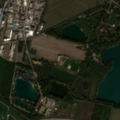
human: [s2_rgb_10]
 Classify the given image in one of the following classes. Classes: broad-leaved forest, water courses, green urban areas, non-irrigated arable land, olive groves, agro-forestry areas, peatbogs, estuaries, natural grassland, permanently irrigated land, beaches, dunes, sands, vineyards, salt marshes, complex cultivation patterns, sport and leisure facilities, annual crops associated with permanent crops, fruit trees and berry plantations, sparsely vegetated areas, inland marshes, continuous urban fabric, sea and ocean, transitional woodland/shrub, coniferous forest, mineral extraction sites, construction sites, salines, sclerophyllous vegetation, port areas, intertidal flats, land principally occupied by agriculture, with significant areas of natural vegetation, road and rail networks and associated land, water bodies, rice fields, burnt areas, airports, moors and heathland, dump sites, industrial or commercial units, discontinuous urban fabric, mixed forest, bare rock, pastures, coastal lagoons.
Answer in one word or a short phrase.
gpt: discontinuous urban fabric, industrial or commercial units, non-irrigated arable land, complex cultivation patterns, land principally occupied by agriculture, with significant areas of natural vegetation, broad-leaved forest, water bodies